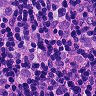
Metastatic tissue present: yes